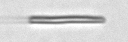
Label: fiber